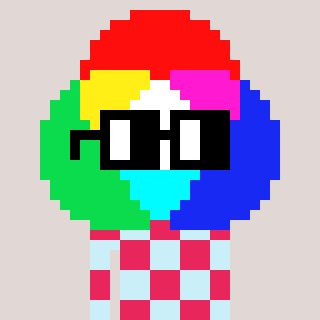
a pixel art character with square black glasses, a color circle-shaped head and a cold-colored body on a warm background